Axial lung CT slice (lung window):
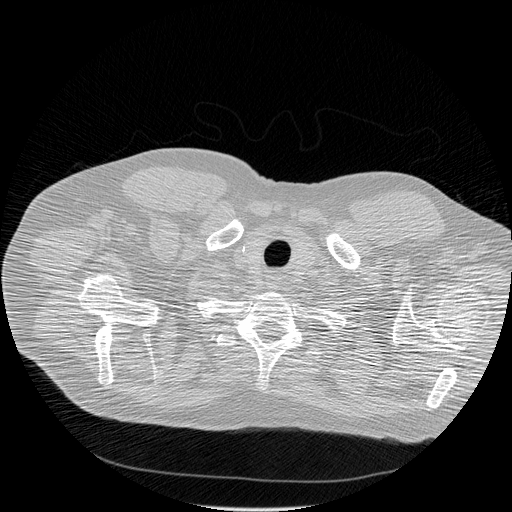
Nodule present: no